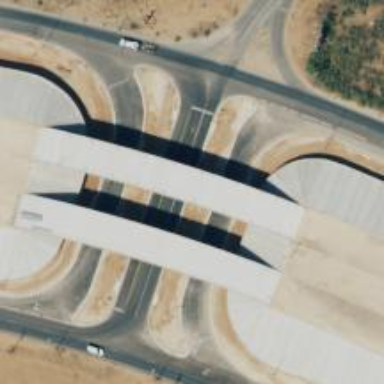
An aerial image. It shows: Bridge over motorway.